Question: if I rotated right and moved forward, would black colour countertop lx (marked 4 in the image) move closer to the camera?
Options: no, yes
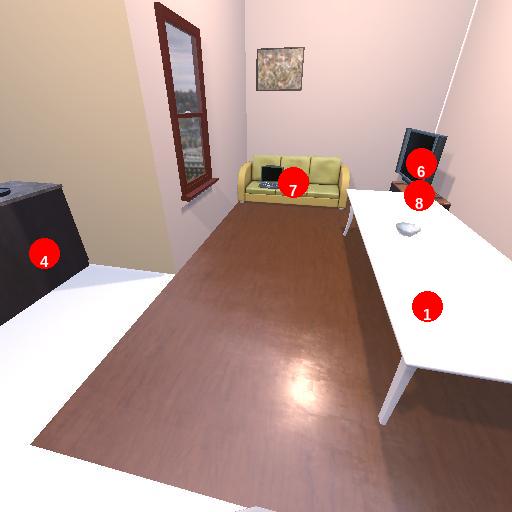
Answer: no